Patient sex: M
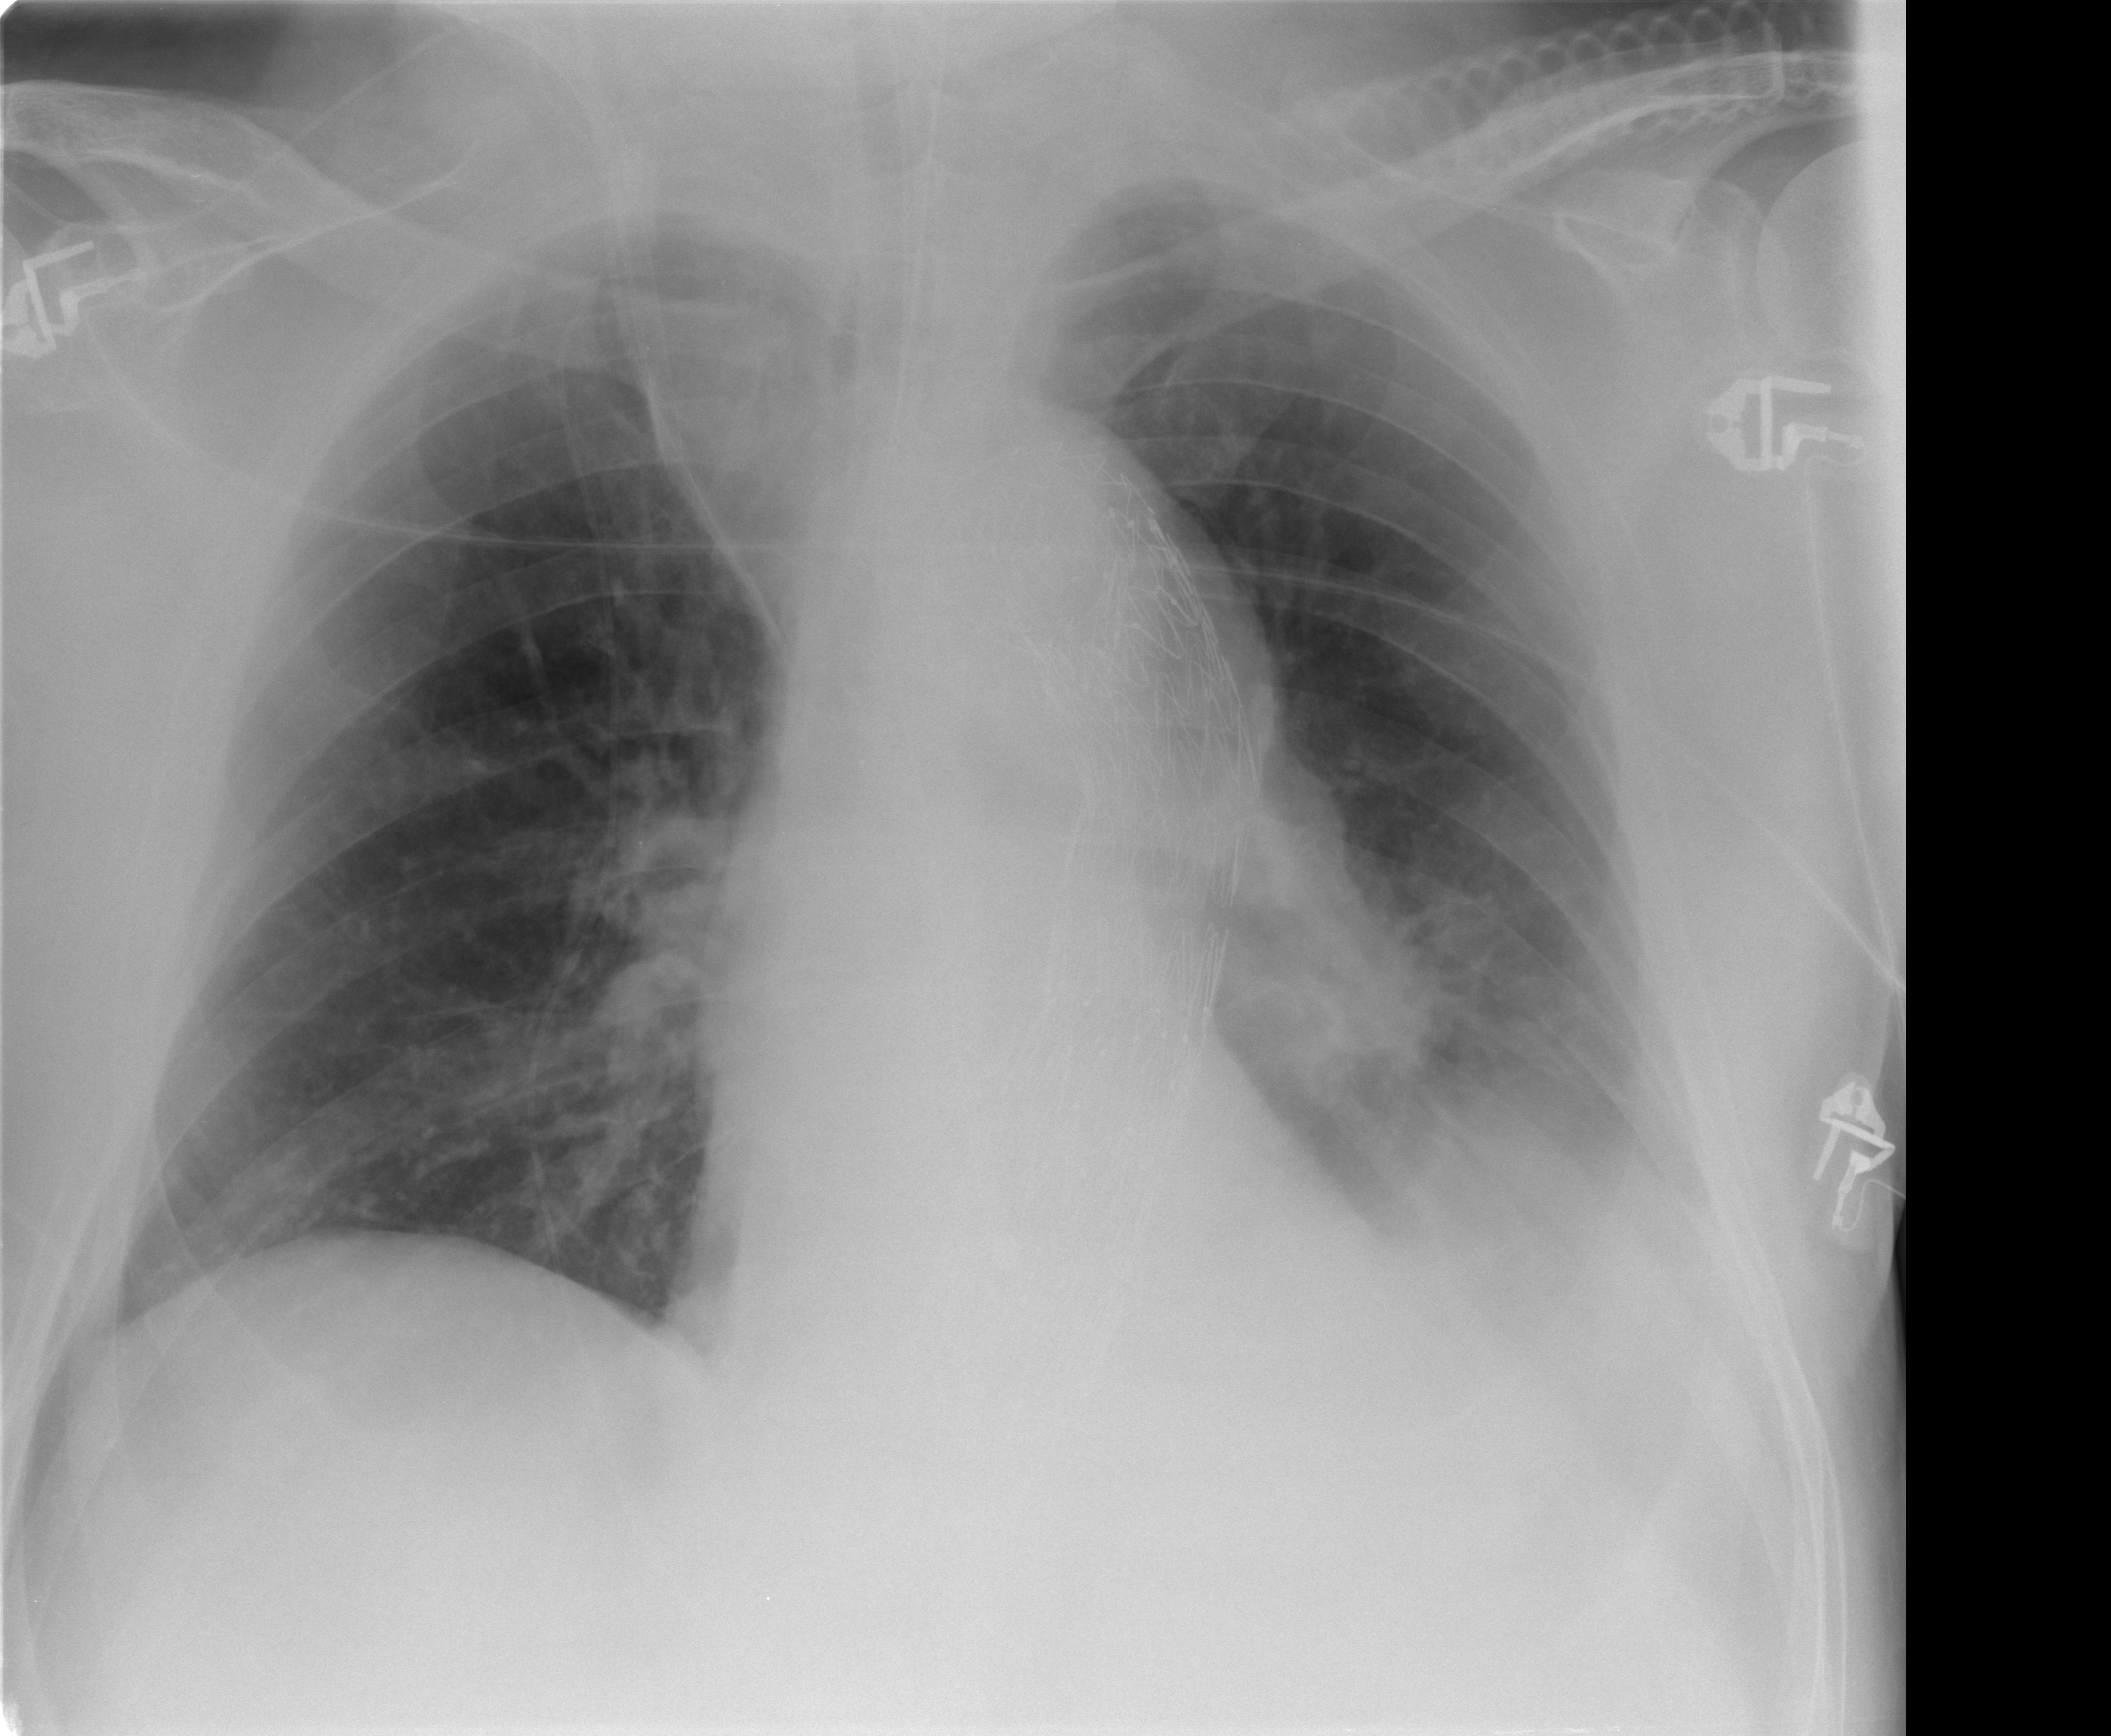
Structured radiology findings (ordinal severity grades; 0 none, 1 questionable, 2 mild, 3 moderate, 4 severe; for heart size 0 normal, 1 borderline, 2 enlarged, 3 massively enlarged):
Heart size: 0
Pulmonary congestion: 0
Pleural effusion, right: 0
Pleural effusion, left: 3
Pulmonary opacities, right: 0
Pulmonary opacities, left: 0
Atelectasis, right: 0
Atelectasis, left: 2